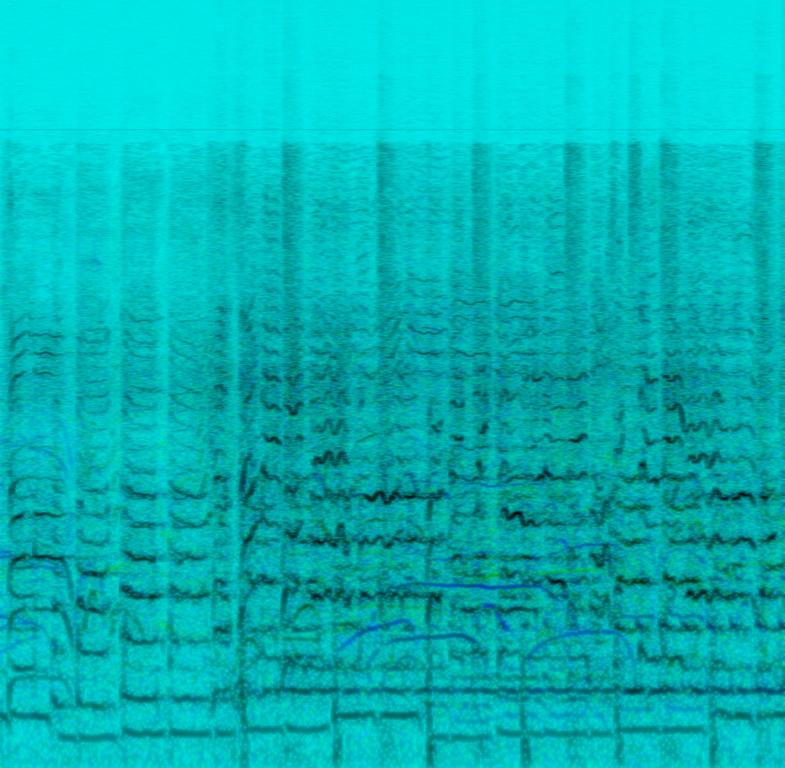
A female singer leads other backup singers in a vocal harmony. The song is medium tempo with just mouth and body percussion. The song is groovy and played with a lot of ambient crowd noises. The song is a movie soundtrack.